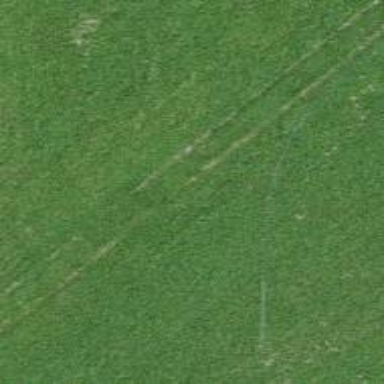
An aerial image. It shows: Grassy track with grade5 tracktype.